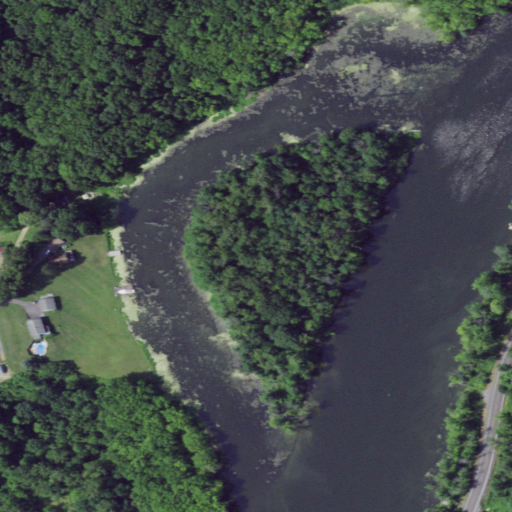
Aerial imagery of island in New York named Bonsted Island containing open water, woody wetlands, deciduous forest, pasture, open development, low intensity development, and herbaceous wetlands